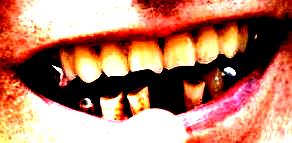
Condition: hypodontia